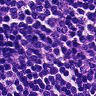
Metastatic tissue present: no